Interaction volume radius: 5 \u00c5
Interaction volume height: 15 \u00c5
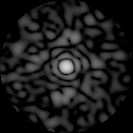
Disorder parameter: 0.7754